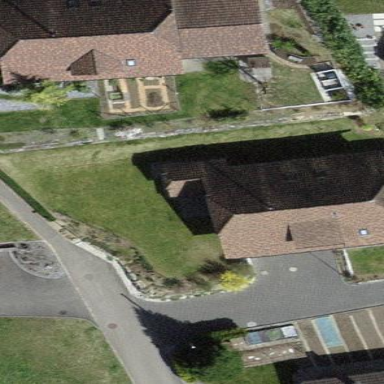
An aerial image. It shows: Building with tiled roof.